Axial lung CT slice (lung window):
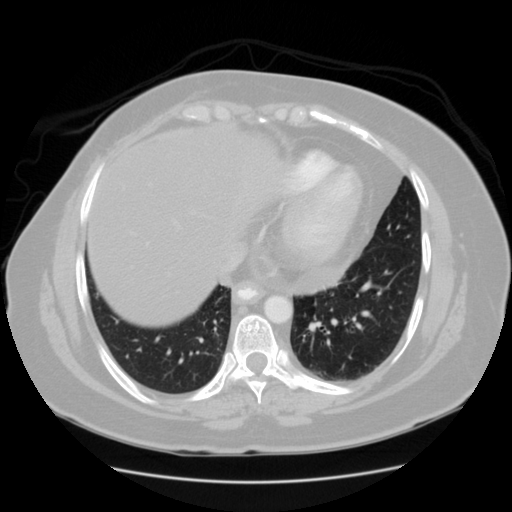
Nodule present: no